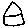
Label: house